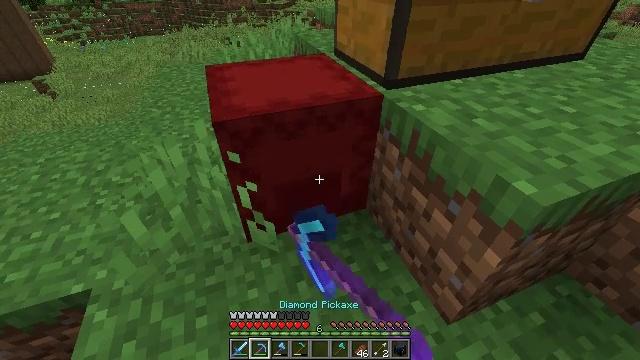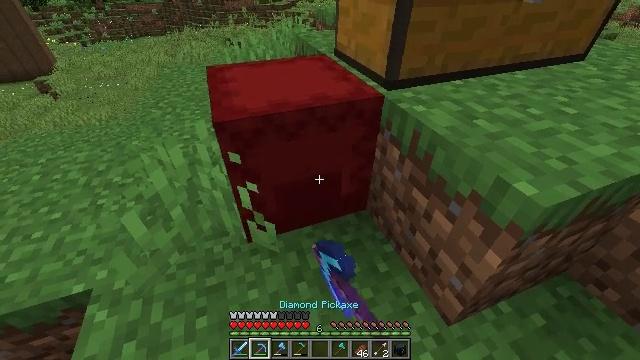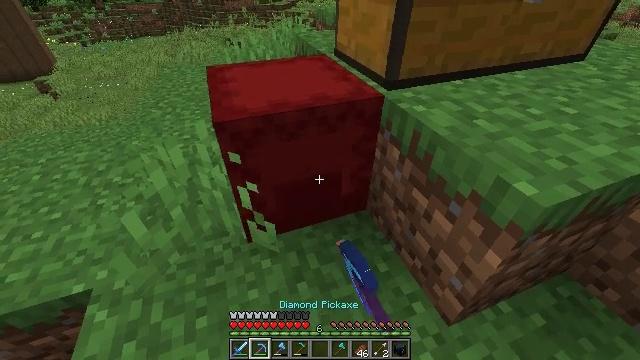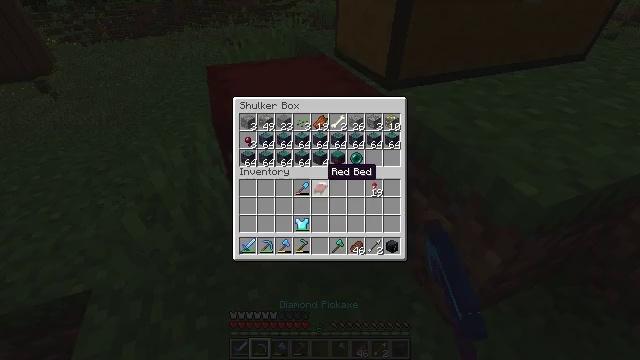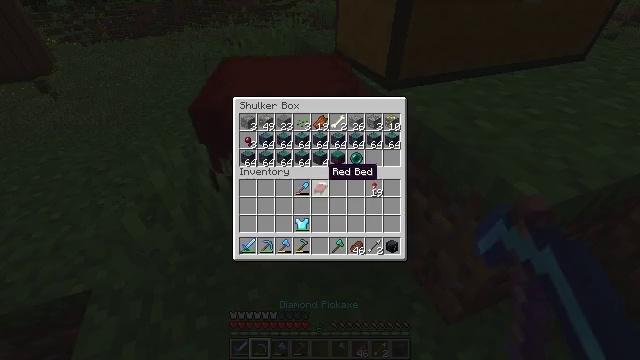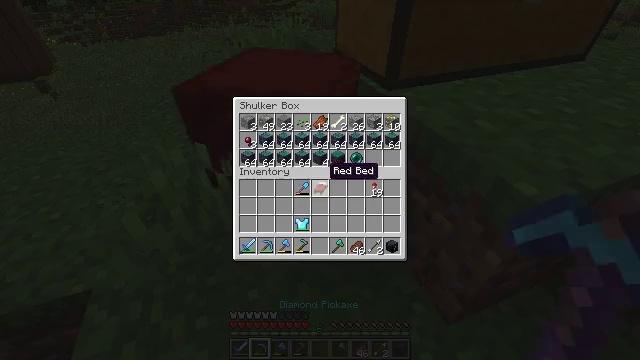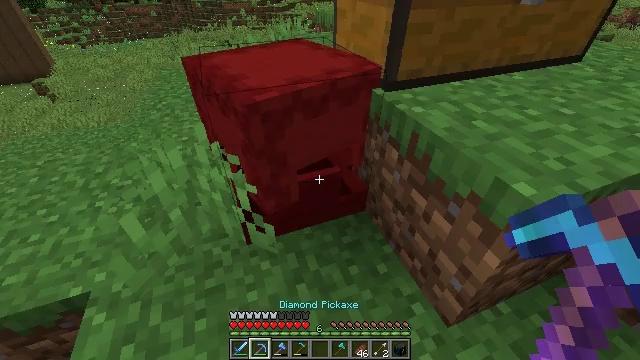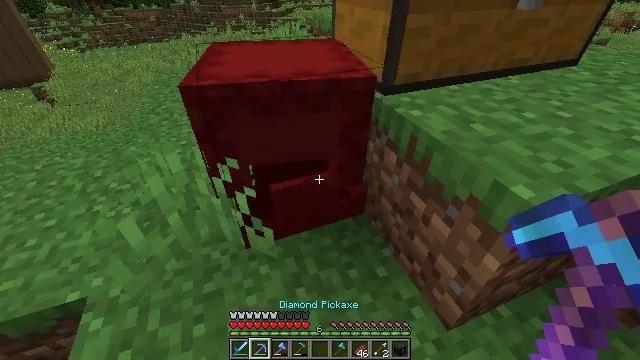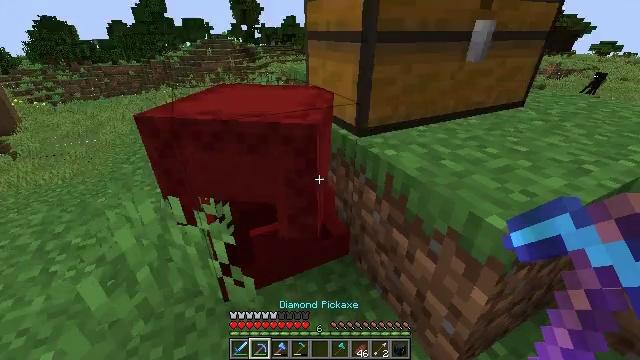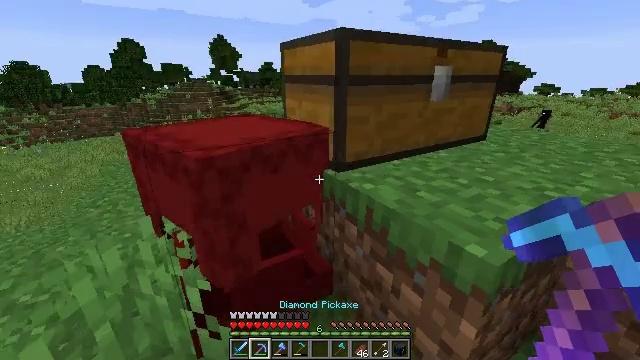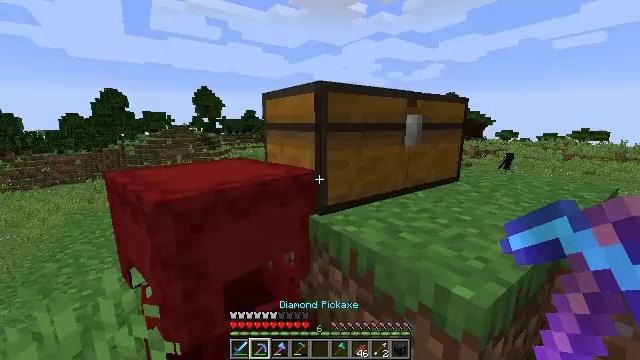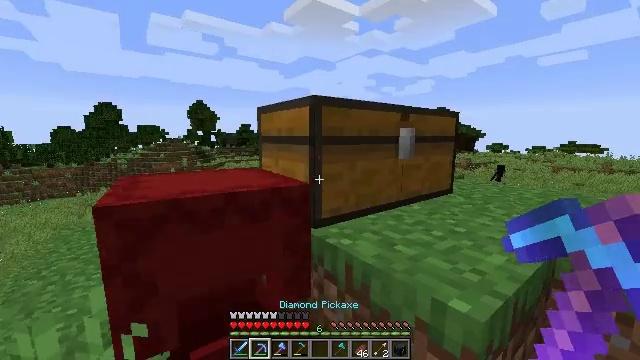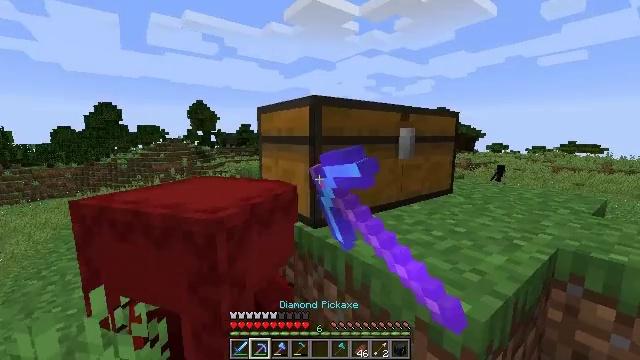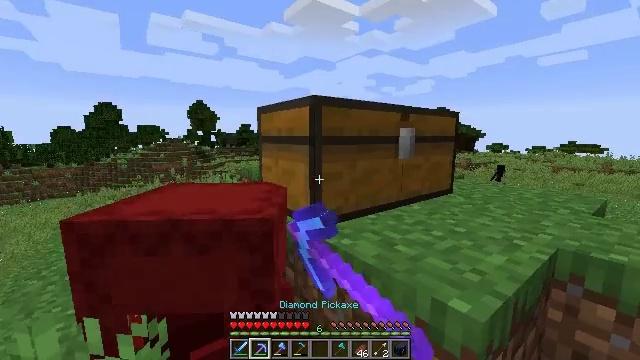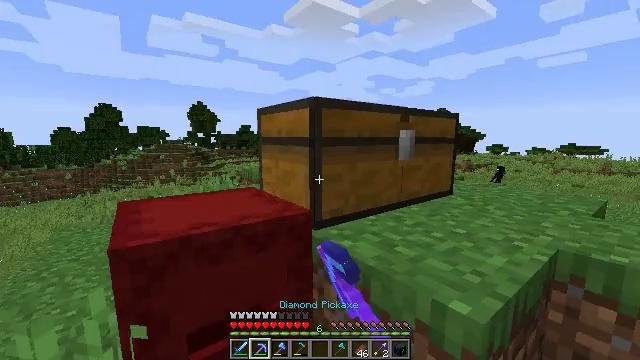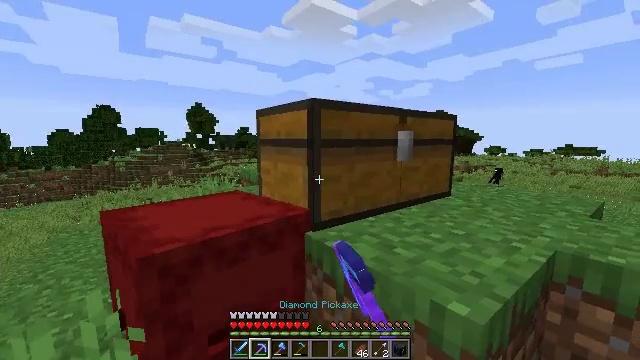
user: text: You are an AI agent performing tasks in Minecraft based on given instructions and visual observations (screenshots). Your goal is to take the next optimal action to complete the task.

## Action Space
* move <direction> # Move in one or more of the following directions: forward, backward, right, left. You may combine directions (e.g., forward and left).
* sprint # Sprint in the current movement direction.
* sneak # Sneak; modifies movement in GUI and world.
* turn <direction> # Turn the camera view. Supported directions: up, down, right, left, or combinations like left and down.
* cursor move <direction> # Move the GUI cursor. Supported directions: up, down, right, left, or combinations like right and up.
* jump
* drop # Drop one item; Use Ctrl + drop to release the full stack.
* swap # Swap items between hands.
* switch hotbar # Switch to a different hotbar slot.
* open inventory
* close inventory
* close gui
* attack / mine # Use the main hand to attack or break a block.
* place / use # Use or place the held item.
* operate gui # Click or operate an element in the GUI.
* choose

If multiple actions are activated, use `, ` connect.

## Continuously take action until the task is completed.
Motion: motion action
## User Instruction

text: Collect the red shulker box into your inventory.
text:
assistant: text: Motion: no_op
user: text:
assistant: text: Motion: no_op
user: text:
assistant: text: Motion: open gui
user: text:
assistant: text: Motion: no_op
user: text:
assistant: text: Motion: no_op
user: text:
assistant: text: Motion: no_op
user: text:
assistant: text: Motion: close gui
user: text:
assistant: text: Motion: turn right and up
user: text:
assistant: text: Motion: turn right and up
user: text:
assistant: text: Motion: turn right and up
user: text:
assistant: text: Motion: turn right and up, use / place
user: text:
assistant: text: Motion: use / place
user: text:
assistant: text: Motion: use / place
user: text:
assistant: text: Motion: use / place
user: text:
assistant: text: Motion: no_op
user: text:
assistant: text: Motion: open gui
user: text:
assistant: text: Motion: no_op
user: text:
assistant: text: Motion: cursor move down
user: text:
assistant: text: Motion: cursor move right and down
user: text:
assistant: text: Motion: cursor move right and down
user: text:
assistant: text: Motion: sneak, cursor move right and down
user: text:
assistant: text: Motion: sneak, cursor move right and down
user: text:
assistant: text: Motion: sneak
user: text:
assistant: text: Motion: sneak, cursor move down
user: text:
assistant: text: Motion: sneak
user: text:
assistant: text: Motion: sneak
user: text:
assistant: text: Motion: sneak
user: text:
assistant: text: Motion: sneak
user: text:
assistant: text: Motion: sneak, operate gui
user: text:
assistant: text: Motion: sneak, operate gui